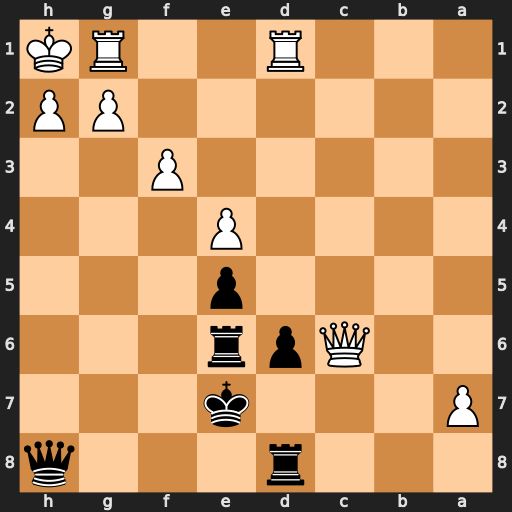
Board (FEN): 3r3q/P3k3/2Qpr3/4p3/4P3/5P2/6PP/3R2RK
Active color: b
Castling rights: -
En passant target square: -
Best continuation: Rh6 Rge1 Rxh2+ Kg1 Qh4 Kf1 Qg3